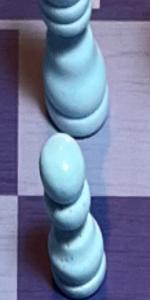
Label: Pawn_White